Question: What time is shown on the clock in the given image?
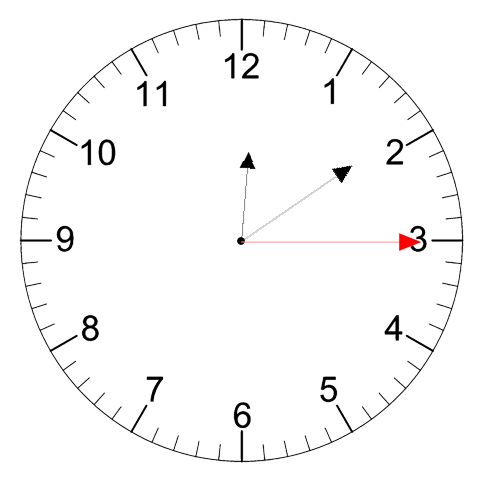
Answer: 12:09:15